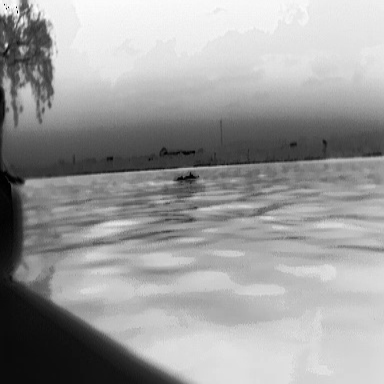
There is a warship in the infrared image.